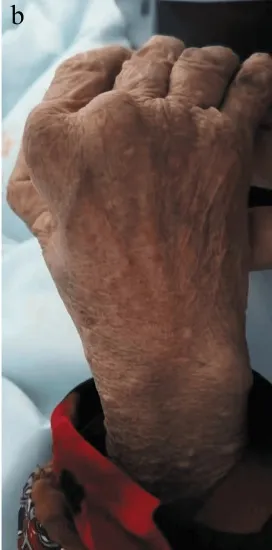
Clinical appearance of the skin lesions and joints. Ulnar deviation of the right hand; boutonniere deformity of one to five fingers (b).
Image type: medical_photograph (skin_photograph)